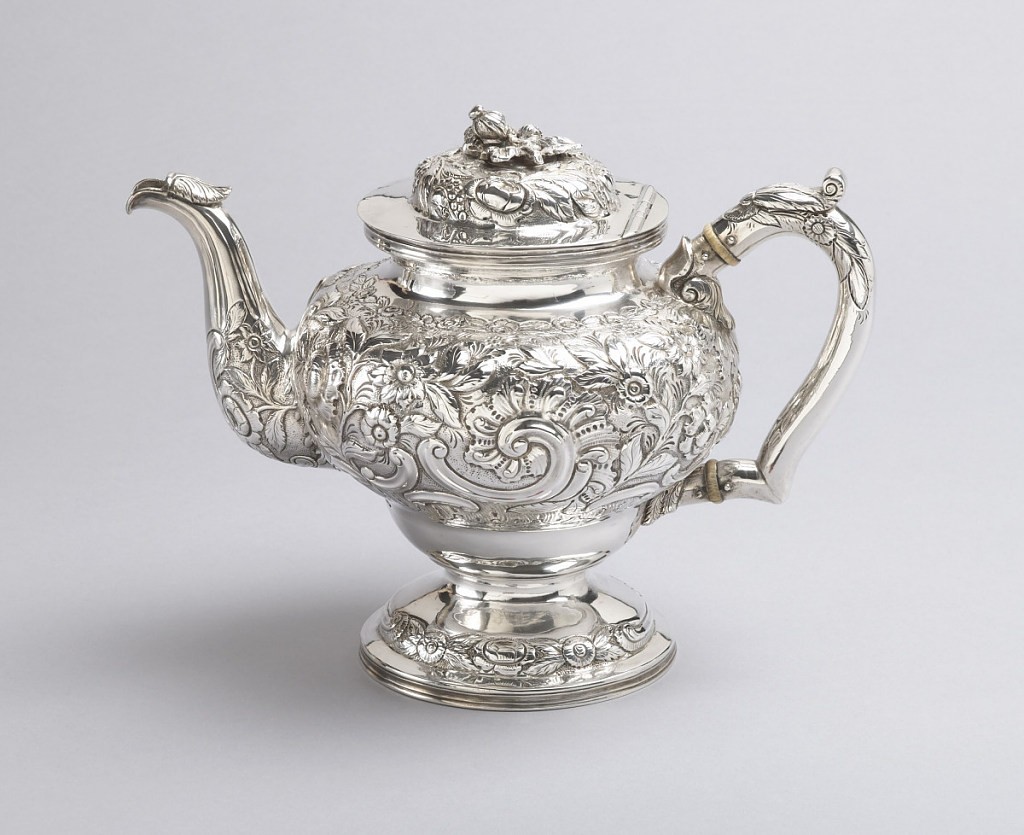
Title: Lid and Two-Part Spout of Hot Water Kettle
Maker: Samuel Kirk & Son, Baltimore, Maryland, USA, 1815 - 1979
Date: ca. 1845
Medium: silver
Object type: lid, spout
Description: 1976-109-1-a: Teapot (a) of inverted pear form repoussé and chas...;     1976-109-1-e/g: Part of repoussé and engraved tea set consisting o...